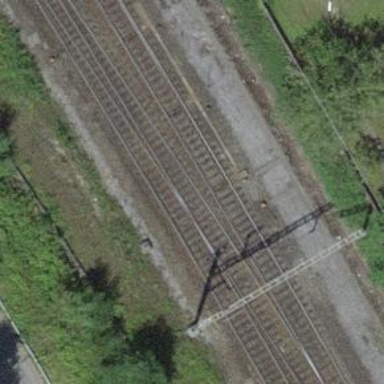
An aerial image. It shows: Railway switch.